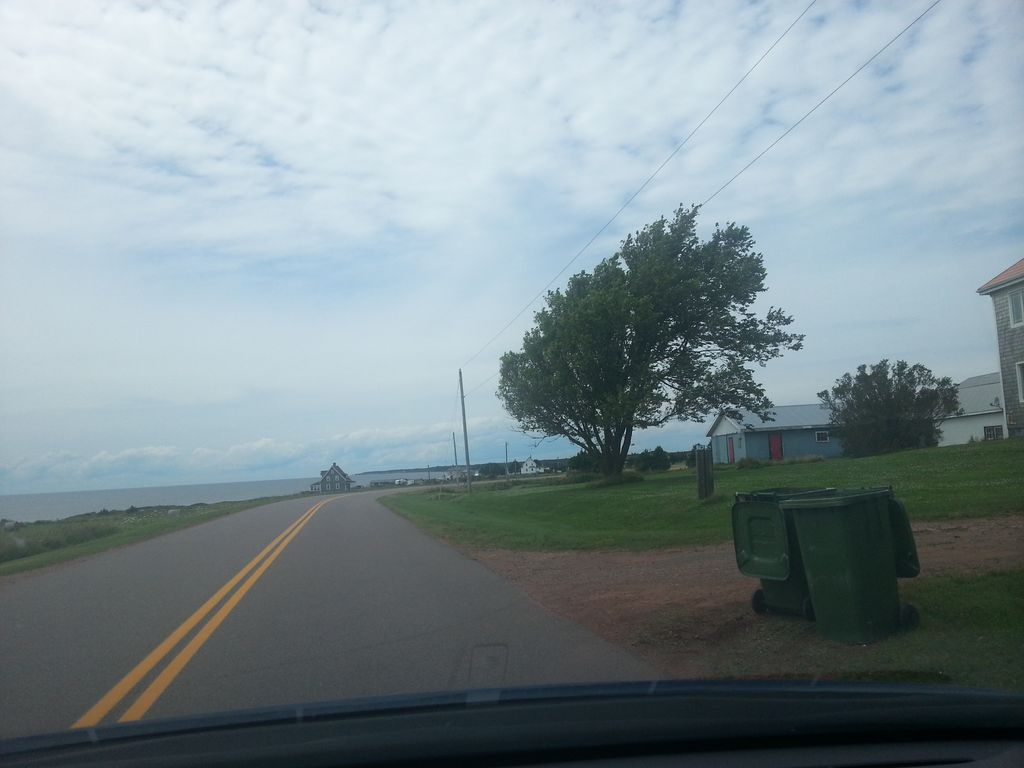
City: charlottetown